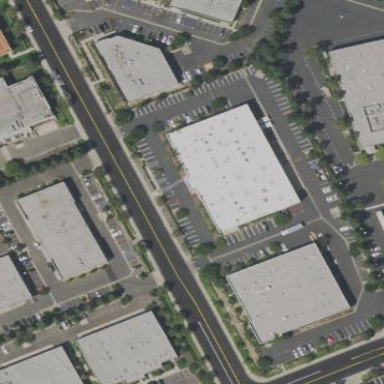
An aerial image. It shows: Commercial building.